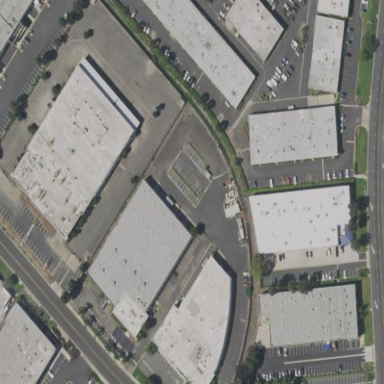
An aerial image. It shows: Commercial area.